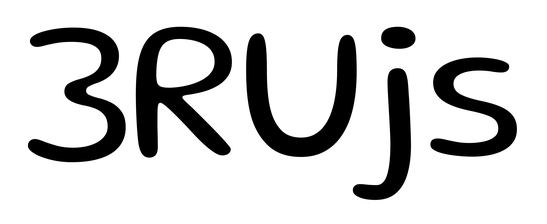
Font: Gluten_Light